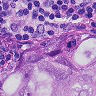
Metastatic tissue present: yes